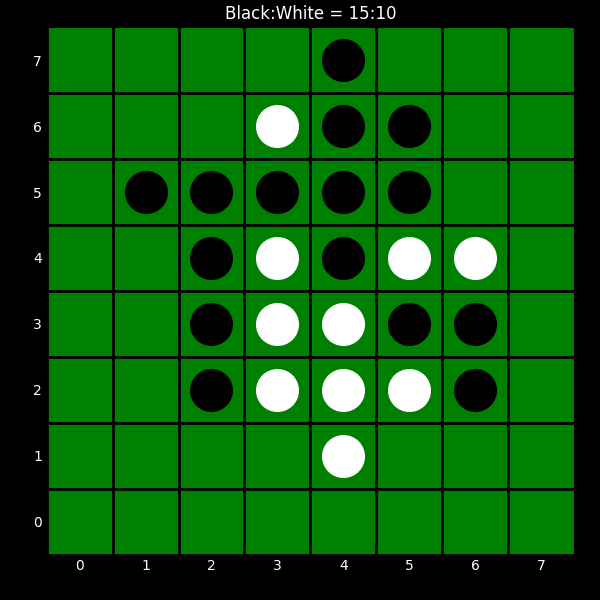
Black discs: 15
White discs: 10